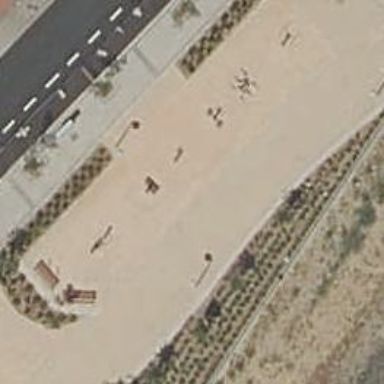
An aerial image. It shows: Fitness station in leisure land.